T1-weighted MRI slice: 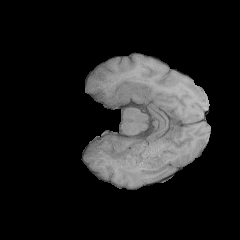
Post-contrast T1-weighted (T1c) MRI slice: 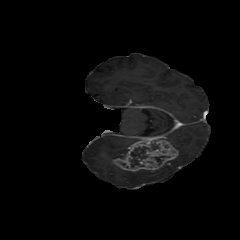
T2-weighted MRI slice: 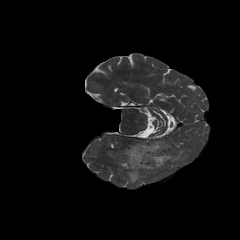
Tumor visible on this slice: yes